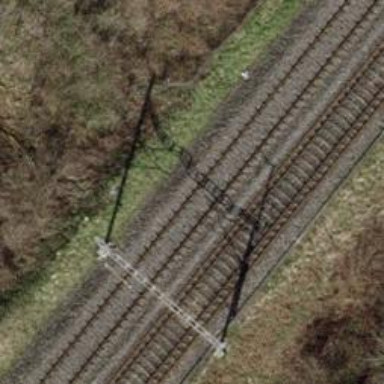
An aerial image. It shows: Single-track electrified railway with contact line.